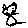
Label: cat